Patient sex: F
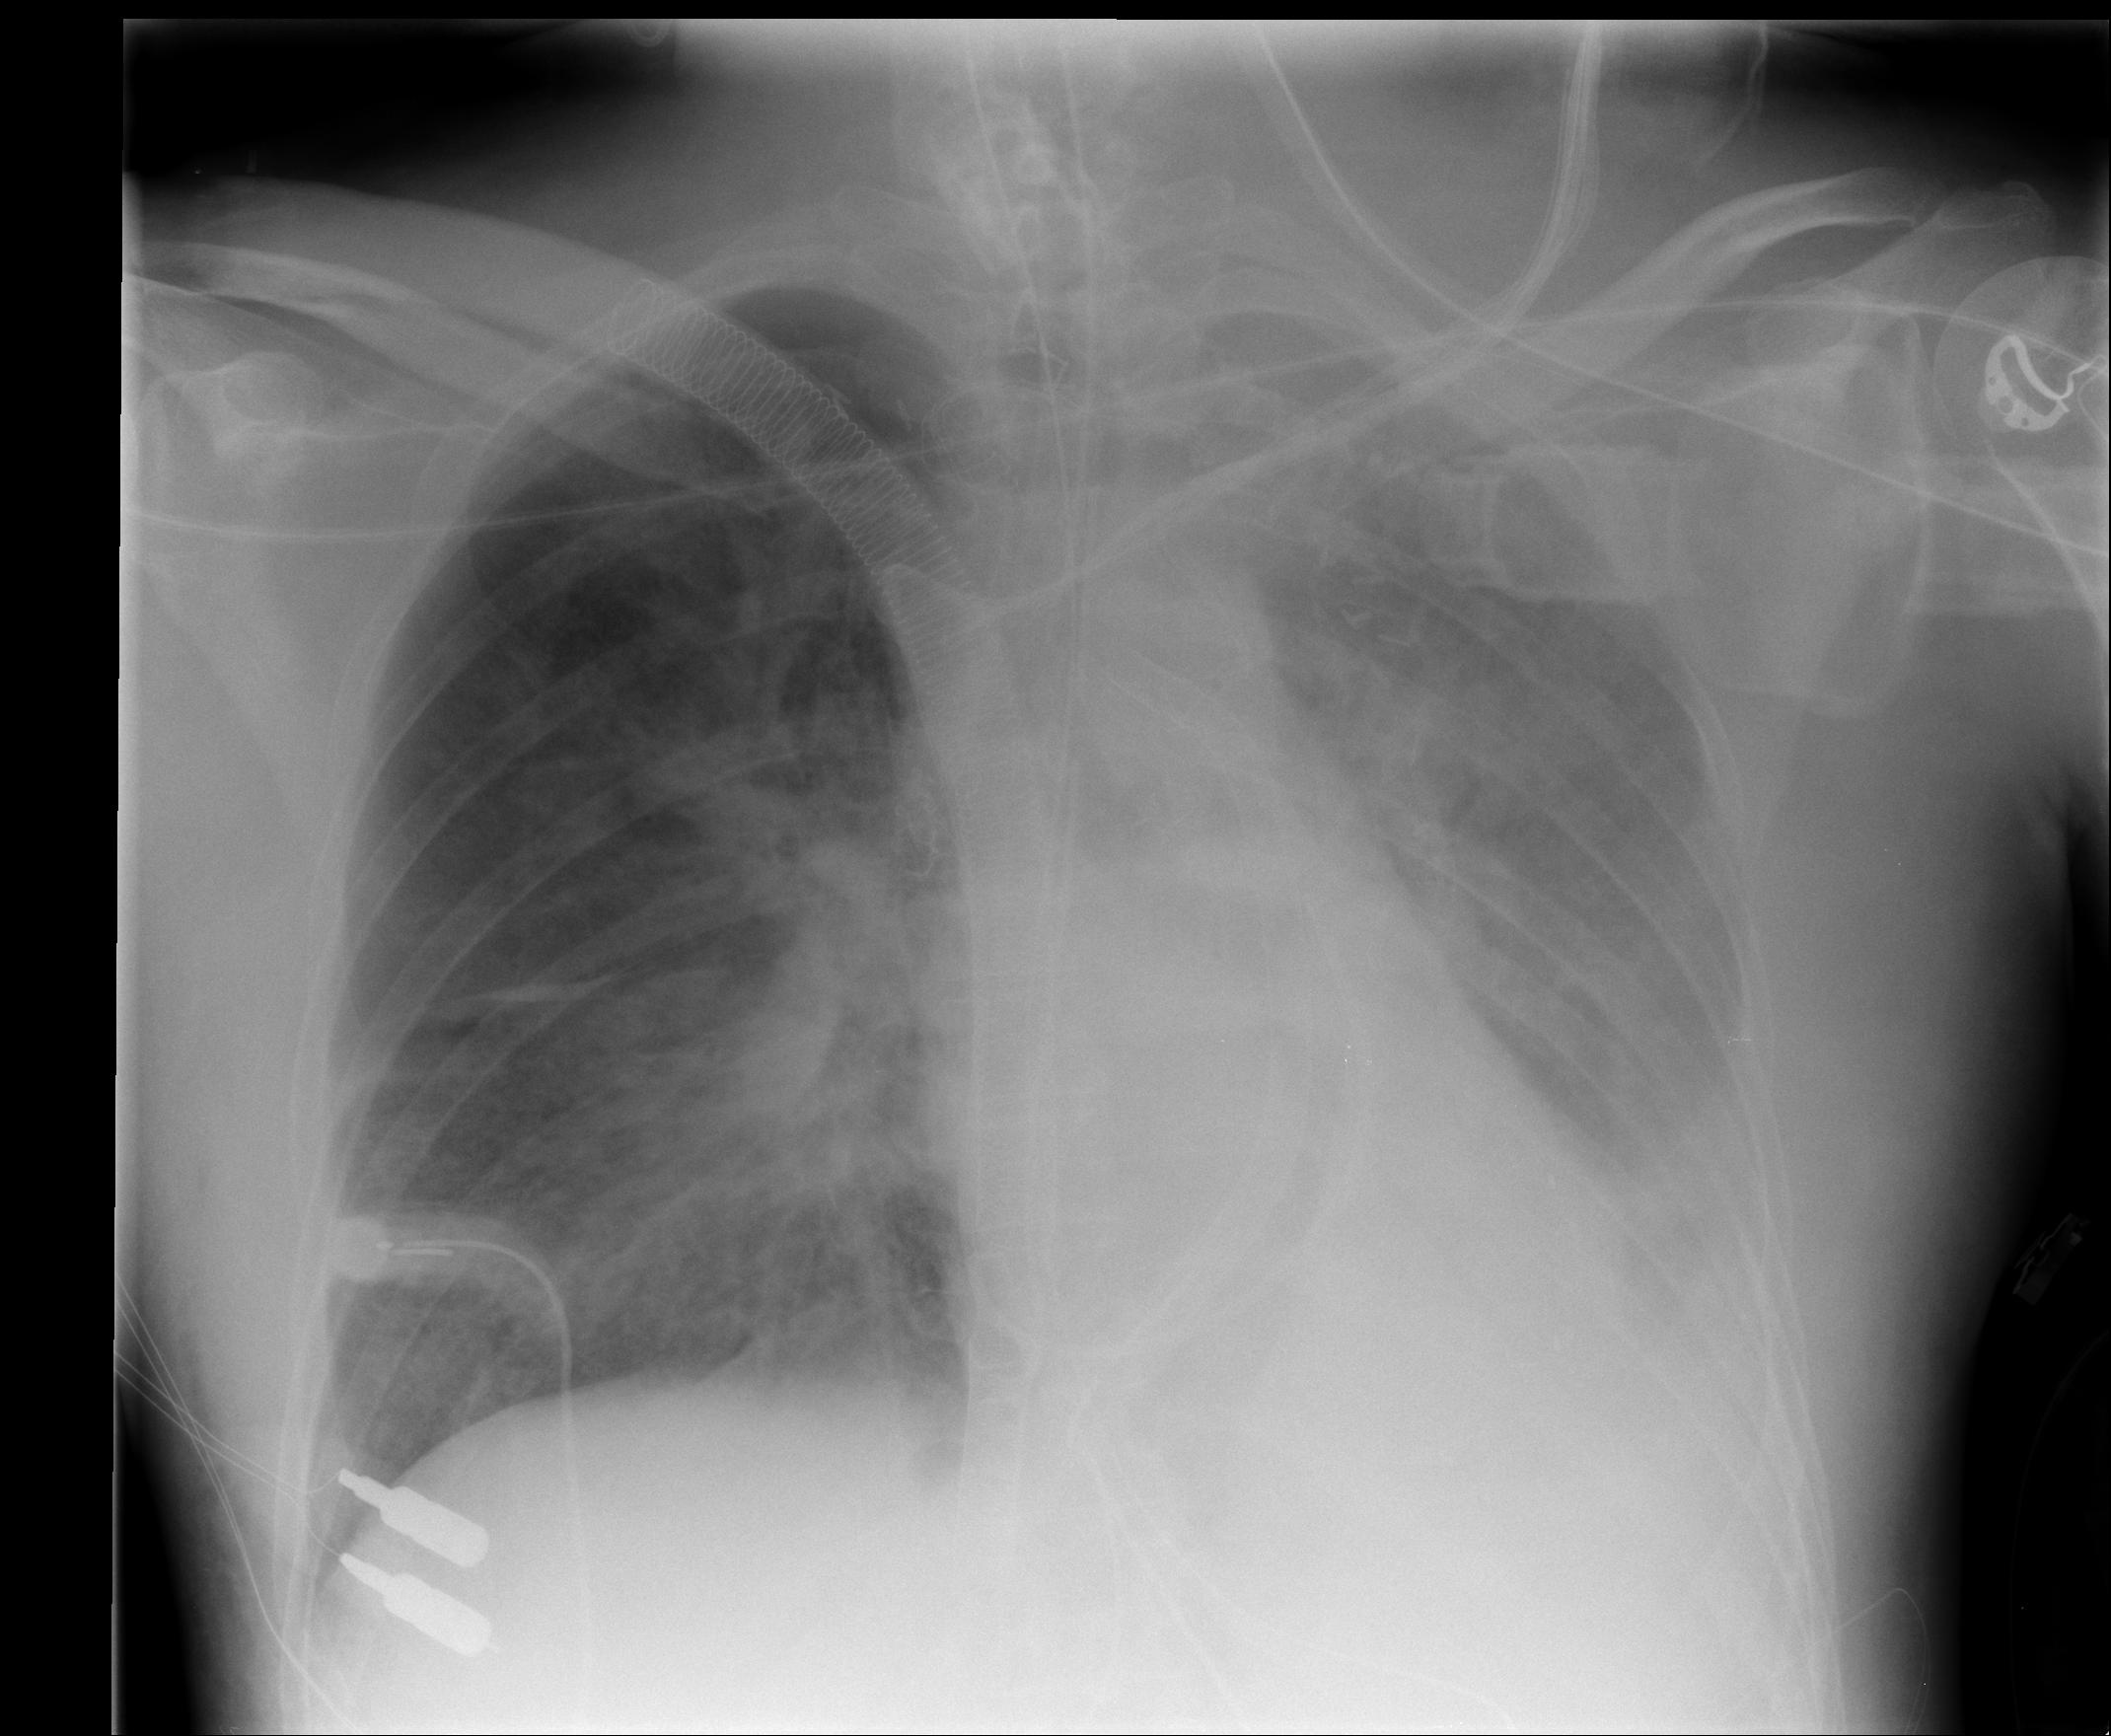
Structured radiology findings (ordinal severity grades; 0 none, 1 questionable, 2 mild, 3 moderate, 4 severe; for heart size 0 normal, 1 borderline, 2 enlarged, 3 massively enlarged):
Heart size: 0
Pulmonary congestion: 3
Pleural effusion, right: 0
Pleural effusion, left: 3
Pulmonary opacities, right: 3
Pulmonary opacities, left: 3
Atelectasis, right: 2
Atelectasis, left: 3